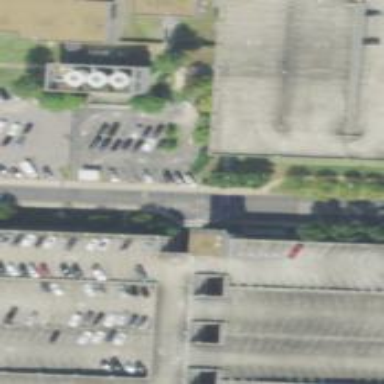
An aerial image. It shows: Multi-storey parking building.